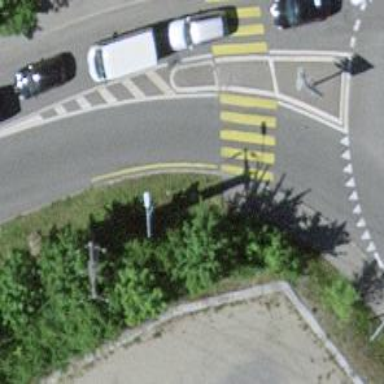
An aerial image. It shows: Zebra crossing on footway.